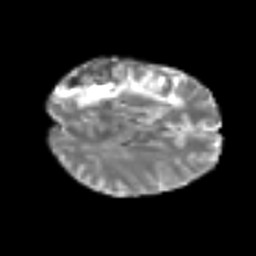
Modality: T2w
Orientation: axial
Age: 39
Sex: female
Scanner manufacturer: siemens
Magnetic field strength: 3 T
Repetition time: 6.1 s
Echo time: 0.101 s